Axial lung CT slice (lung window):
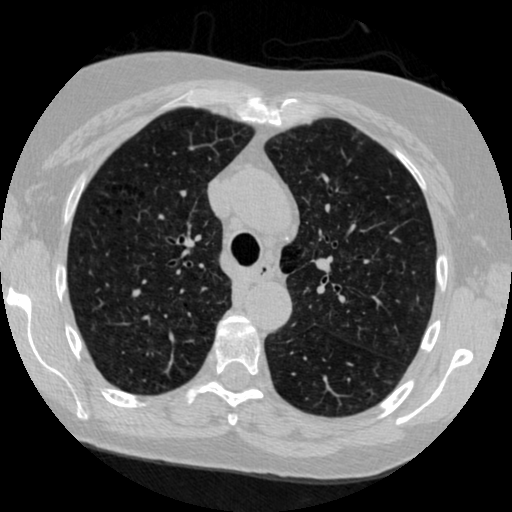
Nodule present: no